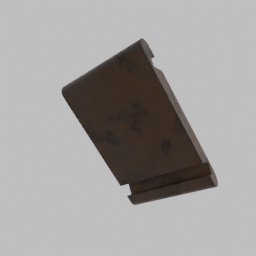
Label: decoration